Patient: sex M, age 29
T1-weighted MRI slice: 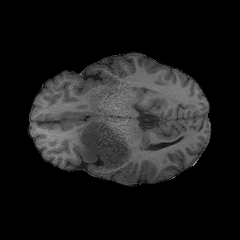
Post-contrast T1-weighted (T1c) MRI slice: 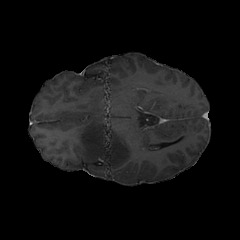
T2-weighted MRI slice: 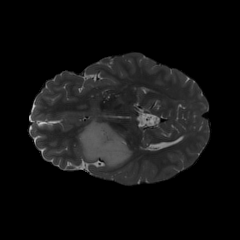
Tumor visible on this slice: yes
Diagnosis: Astrocytoma, IDH-mutant
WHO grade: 2